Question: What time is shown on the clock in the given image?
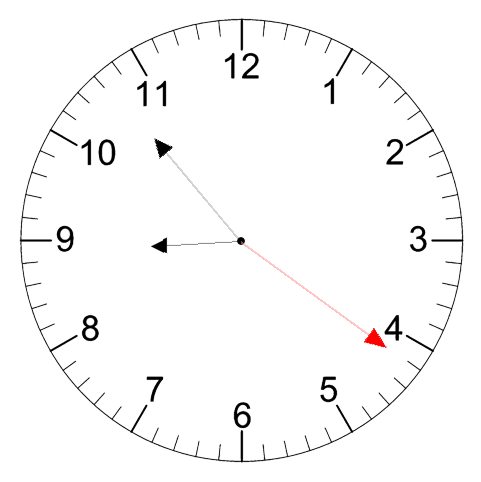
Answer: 08:53:21